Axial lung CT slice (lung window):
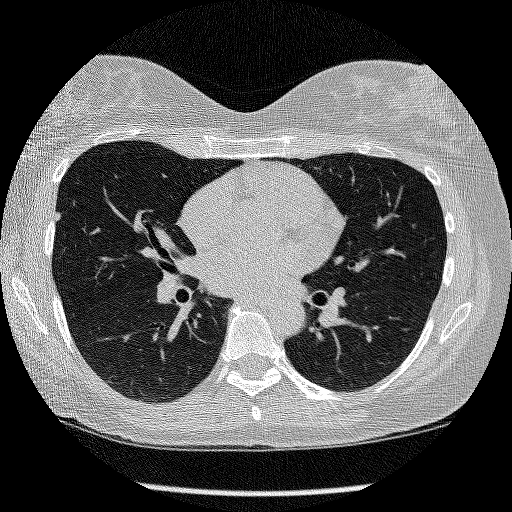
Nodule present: yes
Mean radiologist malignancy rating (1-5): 3